Question: My question is quite simple. I am learning Unity and watching a tutorial about making a 2D game.
In the tutorial, there is a 'Preview' section at the bottom right corner. But in my Unity, there is nothing there. There is 'Inspector' on the right and below of 'Add Component' there is nothing.
Can anyone explain to me how can I activate that part? Thanks in advance!
This is what I want:
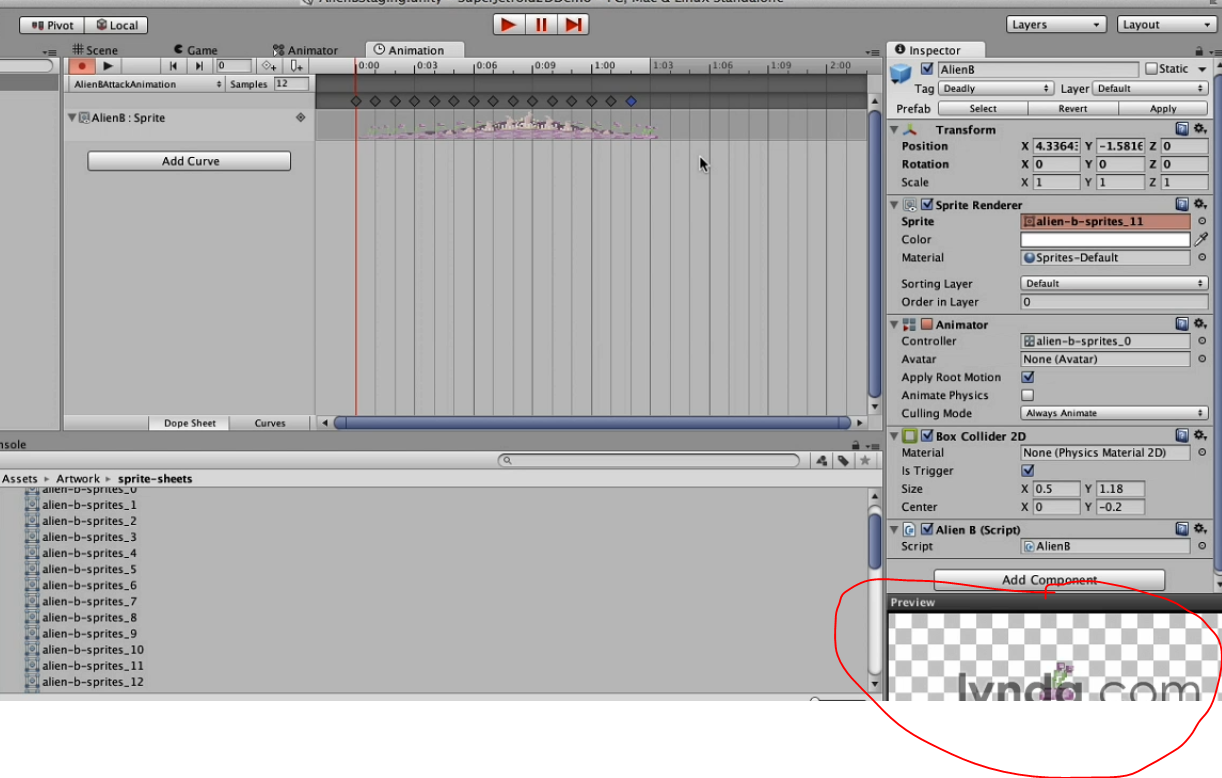
Answer: This preview box is for resources. It shows a preview of the resource. To get this to show up you must click on one of your resources(Like an image).

However when you do not have a resource selected it will not show up